Interaction volume radius: 5 \u00c5
Interaction volume height: 25 \u00c5
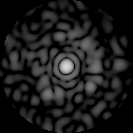
Disorder parameter: 0.7648